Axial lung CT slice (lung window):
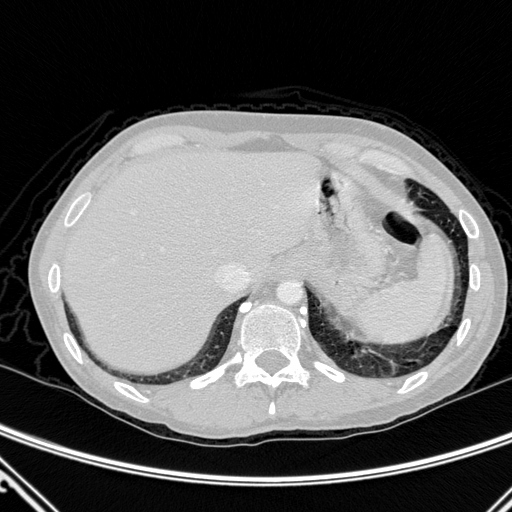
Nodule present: no